Question: I am following H. Wickham's and could not make snippet of code from that book work.
I refer to <URL> section and the following graph of the book.
 .
I literally copied and pasted the part of the code from the book, but it does not work as expected.
'''
library(tidyverse)
library(forcats)
by_age <- gss_cat %>%
filter(!is.na(age)) %>%
group_by(age, marital) %>%
count() %>%
mutate(prop = n / sum(n))
ggplot(by_age, aes(age, prop, color = marital)) +
geom_line(na.rm = TRUE)
'''
And even if I use 'ungroup() %>%' right before 'mutate()' it plots something but not what is in the book (slightly different pattern).
I would greatly appreciate if someone could explain this paradox.
The main issue is that 'prop' are all equal to 1 in my case. As a result, I get just a horizontal line on the plot.
Thank you!
'tidyverse' version: 1.1.1
R version 3.4.1 (2017-06-30)
Platform: x86_64-w64-mingw32/x64 (64-bit)
Running under: Windows 7 x64 (build 7601) Service Pack 1
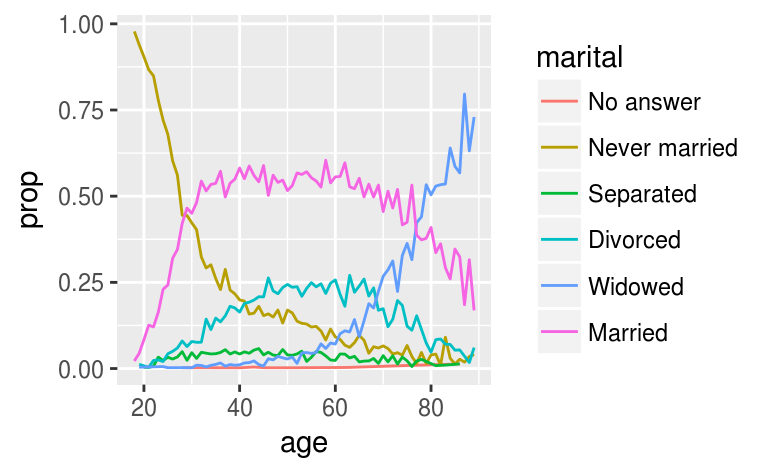
Answer: This looks to be a rather simple issue with the code. Yes, it should probably be fixed by Hadley and co but its not a big deal.
If you start by printing 'by_age' in the console you should see:
'''
# A tibble: 351 x 4
# Groups: age, marital [351]
'''
So, the tibble is grouped by both 'age' and 'marital'. This means that both 'count()' and the subsequent 'sum(n)' (within the 'mutate') return the same value since 'sum' is only being calculated over the group with only one value i.e. 'sum(n) == n' --> 'prop === 1'.
You were on the right track with an 'ungroup()' however, the desired calculation is the proportion of each marital status for each age. So, add a 'group(age)' between the 'count' and 'mutate' and you are golden.
'''
by_age <- gss_cat %>%
filter(!is.na(age)) %>%
group_by(age, marital) %>%
count() %>%
group(age) %>%
mutate(prop = n / sum(n))
ggplot(by_age, aes(age, prop, color = marital)) +
geom_line(na.rm = TRUE)
'''
Results in:
<URL>